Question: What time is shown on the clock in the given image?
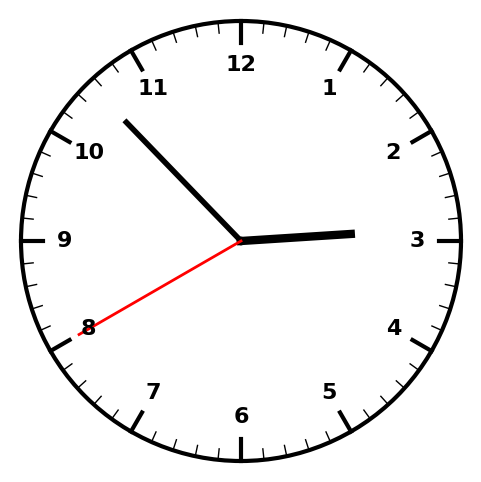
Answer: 02:52:40